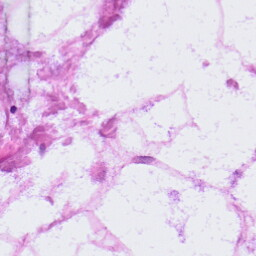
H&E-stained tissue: LymphNode